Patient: sex M, age 57
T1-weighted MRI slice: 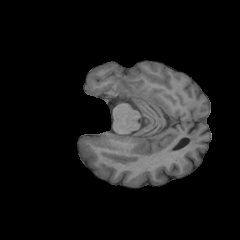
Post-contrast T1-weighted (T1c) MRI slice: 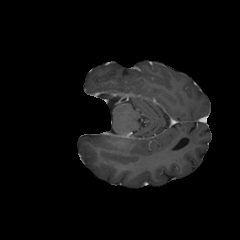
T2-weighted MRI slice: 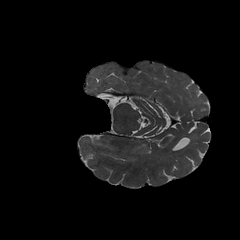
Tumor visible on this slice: no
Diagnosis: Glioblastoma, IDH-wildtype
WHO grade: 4